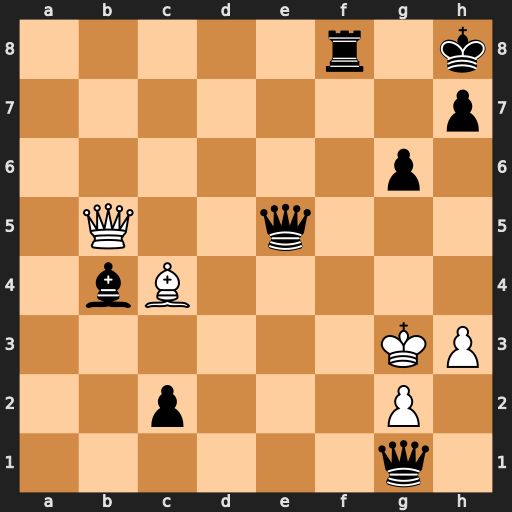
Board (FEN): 5r1k/7p/6p1/1Q2q3/1bB5/6KP/2p3P1/6q1
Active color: w
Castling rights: -
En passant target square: -
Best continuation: Qxe5+ Rf6 Qxf6#